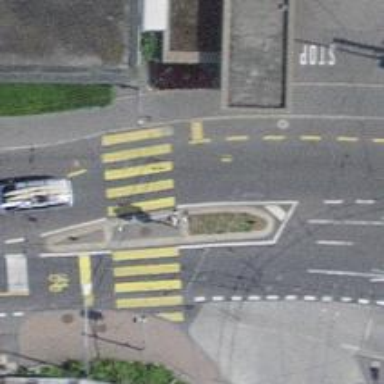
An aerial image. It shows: Pedestrian crossing with zebra markings on footway.